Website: home-depot
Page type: delivery-shipping
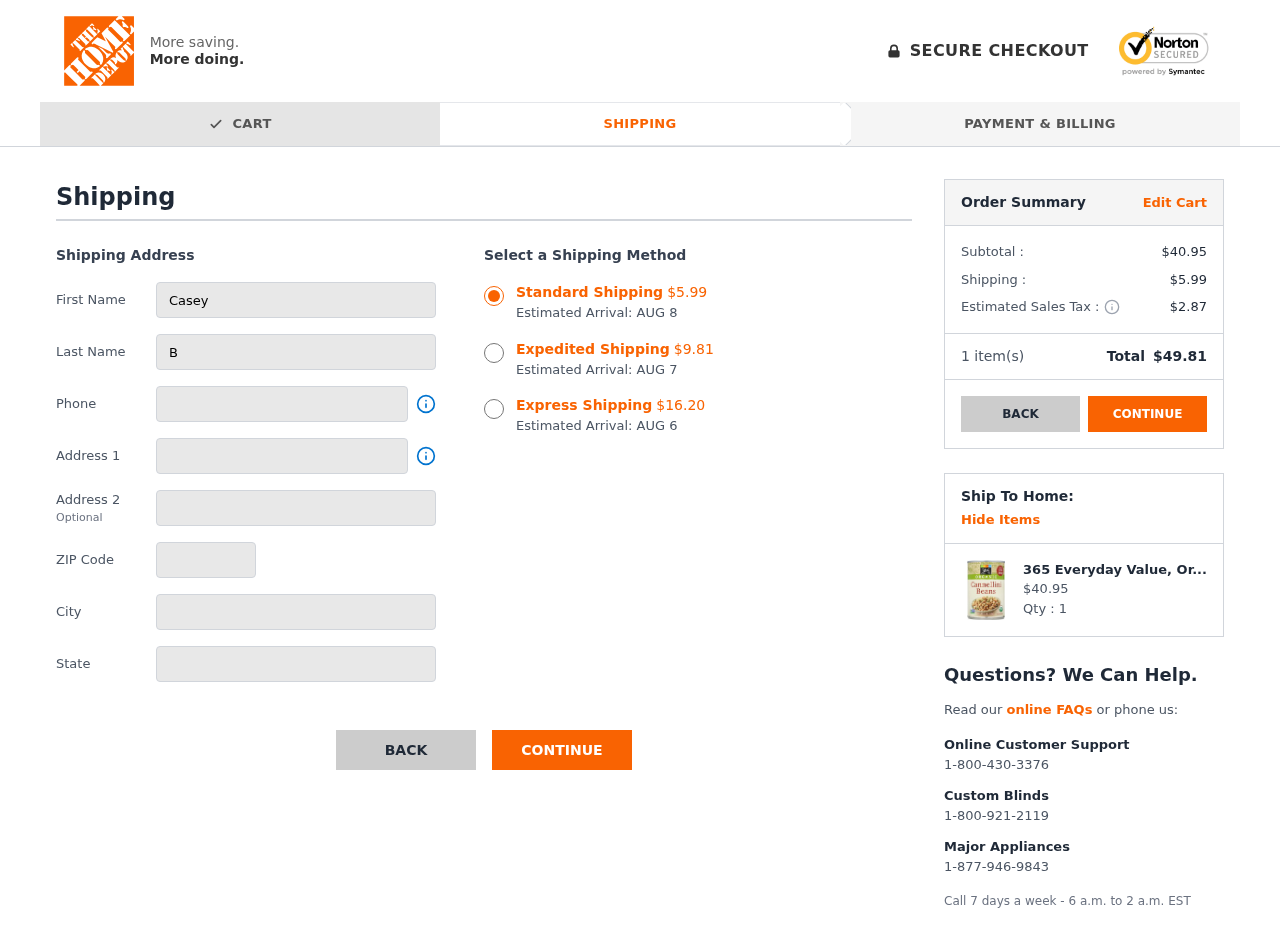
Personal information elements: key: PII_CITY
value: Murraytown
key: PII_FIRSTNAME
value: Casey
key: PII_LASTNAME
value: Baker
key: PII_PHONE
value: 4536057347
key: PII_POSTCODE
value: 99848
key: PII_STATE
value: Kentucky
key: PII_STREET
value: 41231 Jennifer Knolls
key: PII_STREET2
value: Suite 601
Product elements: key: PRODUCT1_NAME
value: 365 Everyday Value, Organic Cannellini Beans, 15 oz
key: PRODUCT1_PRICE
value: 40.95
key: PRODUCT1_QUANTITY
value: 1
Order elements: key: ORDER_SHIPPING_COST_STANDARD
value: $5.99
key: ORDER_DELIVERY_DATE
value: AUG 8
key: ORDER_SHIPPING_COST_EXPEDITED
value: $9.81
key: ORDER_DELIVERY_DATE_EXPEDITED
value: AUG 7
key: ORDER_SHIPPING_COST_EXPRESS
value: $16.20
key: ORDER_DELIVERY_DATE_EXPRESS
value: AUG 6
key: ORDER_SUBTOTAL
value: $40.95
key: ORDER_SHIPPING_COST
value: $5.99
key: ORDER_TAX
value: $2.87
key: ORDER_NUM_ITEMS
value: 1
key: ORDER_TOTAL
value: $49.81